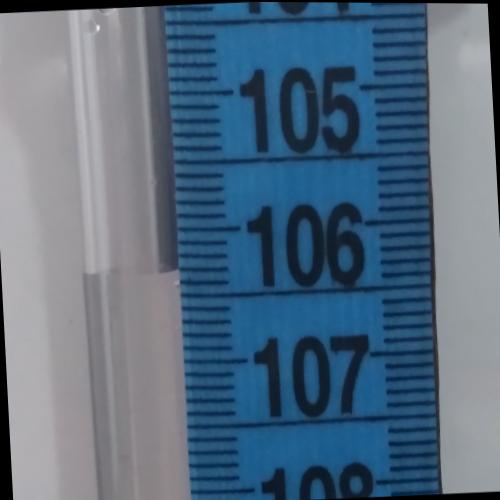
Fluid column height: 106.3 cm